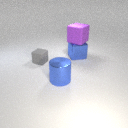
small gray rubber cube behind large blue metal cylinder